Question: Whenever I want to get db table name from Entity Framework it concatenates Garbage value with it.
It only happens whenever I try to any entity

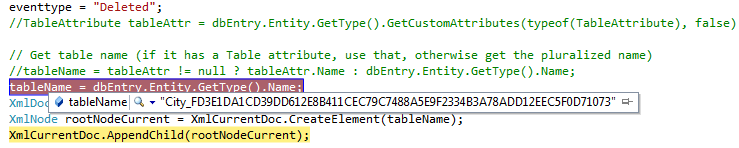
Answer: It's not table name. Its name of entity type. You have lazy-loading enabled, so you see the dynamic proxy class name. If you'll turn off proxy generation, then you'll see expected type name:
'''
db.Configuration.ProxyCreationEnabled = false;
'''
But I would not recommend treat this information as table name, because entity can be mapped to any table, which does not have same name as entity type.